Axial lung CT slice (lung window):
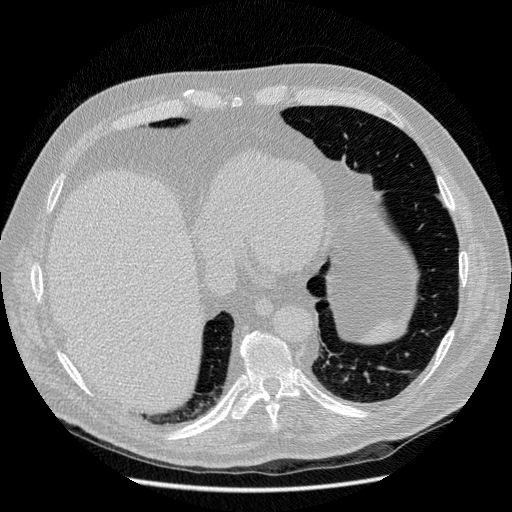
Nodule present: no